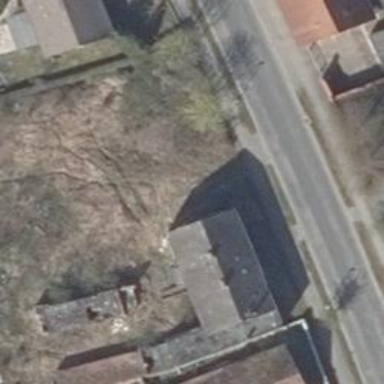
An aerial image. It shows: Residential building.